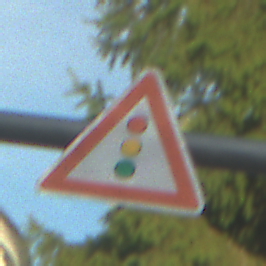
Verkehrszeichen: Lichtzeichenanlage
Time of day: SunriseSunset
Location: Outdoor (Suburban)
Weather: PartlyCloudy
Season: NotSpecified
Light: Natural